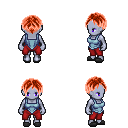
a pixel art fantasy rpg character, female body template, dark elf, purple skin, blue vest, red pants, red parted hairstyle, gray slippers, four views (front, back, left, right), 2x2 character sprite sheet, small pixel art, hard edges, no anti-aliasing